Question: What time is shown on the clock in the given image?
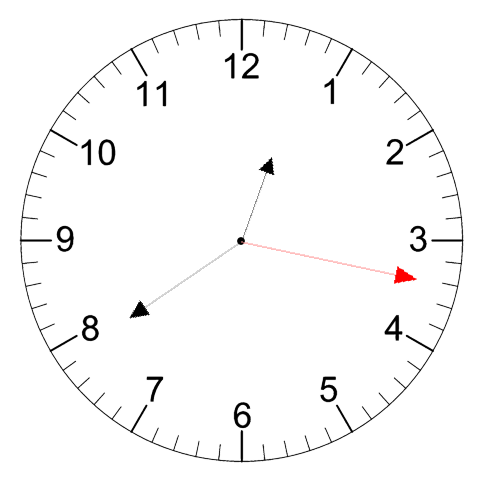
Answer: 12:39:17